Question: I am trying to connect from a Java application to a Linked Server I created with MSSQL Server (called OLEDBSOURCE below). Can someone please help me get the connection string / url right?
'''
db.url=jdbc:sqlserver://myipaddress:1433;databaseName=OLEDBSOURCE;
'''
Below is a screenshot of SQL Server Management Studio. You can see where the Linked Servers section is, it's different than the databases... so how does the connection url need to be?

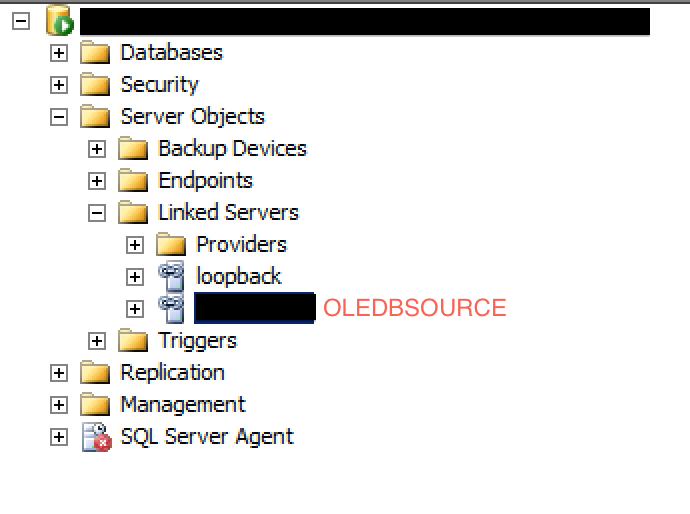
Answer: If it helps anyone else:
The URL string itself was the same, minus the database name: db.url=jdbc:sqlserver://:1433;
For the query string however, I had to use OPENQUERY format:
'''
createSQLQuery("SELECT value "
+ "FROM OPENQUERY(OLEDBSOURCE,'SELECT value "
+ "FROM tablename ORDER BY value')")
'''